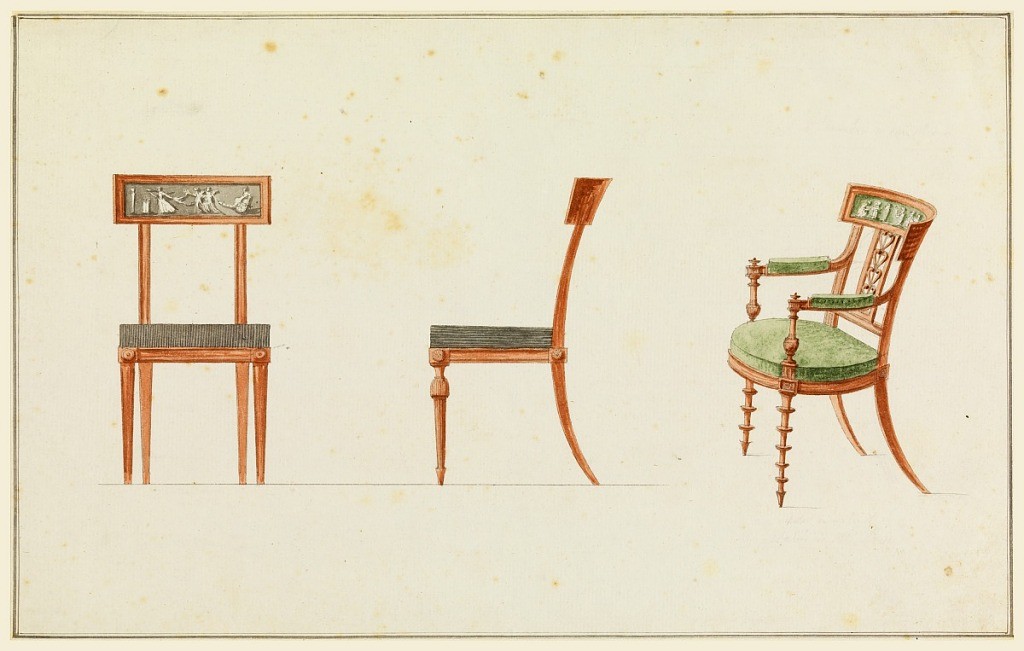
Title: Designs for Three Chairs
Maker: Jean Démosthène Dugourc, French, 1749–1825
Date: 1790
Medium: Pen and brown ink, brush and wash, graphite on white laid paper
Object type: Drawing
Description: Left, back consists of a lightly convex oblong supported by two poles; center, profile, back is carved; right, armchair, forelegs with disks. Balusters as supports for arms.